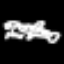
Label: airplane